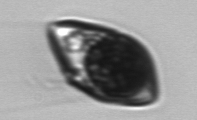
Label: Gyrodinium